Aerial crown-view tile of a tropical tree (Barro Colorado Island, Panama), acquired 20240813:
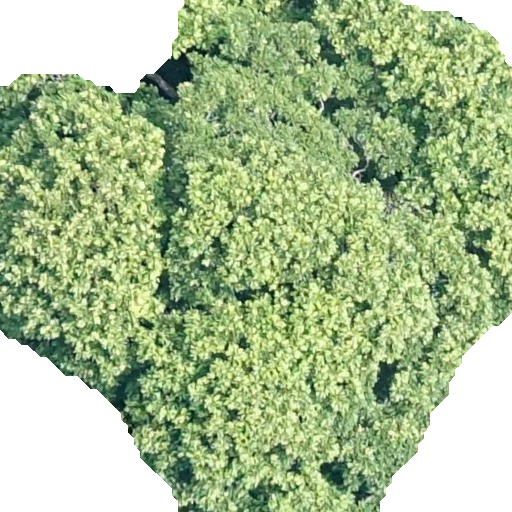
Species: Dipteryx oleifera
GBIF accepted scientific name: Dipteryx oleifera
Crown area: 393.545 m²